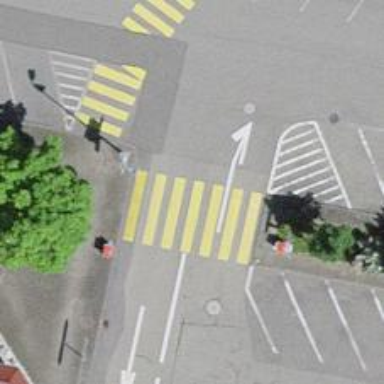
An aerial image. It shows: Marked crossing on the road.